Question: I have recently just changed to a 'ToggleButton' after doing research that they work like 'RadioButtons' which is exactly what I need.
I have Storyboard animations on my Buttons and when I click they appear as an arrow to show that is the page your on like this:

But as you can see when I select them both that other one stays checked.
This is the code I have at the moment (for one of the buttons, the other is the same):
'''
<ToggleButton x:Name="btnToDo" Content="Button" HorizontalAlignment="Left" VerticalAlignment="Top" Width="222" Click="Button_Click" Height="29" Margin="0,132,0,0">
<ToggleButton.Template>
<ControlTemplate TargetType="{x:Type ToggleButton}" >
<Grid>
<Image x:Name="Normal" Source="Images/Normal1.png" Width="281" HorizontalAlignment="Left"/>
<Image x:Name="Hover" Source="Images/Hover1.png" Opacity="0" Width="281" HorizontalAlignment="Left"/>
<Image x:Name="Pressed" Source="Images/ben.png" Stretch="Fill" Opacity="0"/>
</Grid>
<ControlTemplate.Triggers>
<Trigger Property="IsChecked" Value="True">
<Trigger.EnterActions>
<BeginStoryboard x:Name="ButtonCheckedStoryboardBegin"
Storyboard="{StaticResource MouseDownTimeLine}"/>
</Trigger.EnterActions>
<Trigger.ExitActions>
<BeginStoryboard x:Name="ButtonUncheckedStoryboardEnd"
Storyboard="{StaticResource MouseUpTimeLine}"/>
</Trigger.ExitActions>
</Trigger>
<Trigger Property="IsChecked" Value="False">
<Trigger.EnterActions>
<BeginStoryboard Storyboard="{StaticResource MouseUpTimeLine}"/>
</Trigger.EnterActions>
</Trigger>
</ControlTemplate.Triggers>
</ControlTemplate>
</ToggleButton.Template>
</ToggleButton>
'''
My 'MouseUpTimeLine', 'MouseDownTimeLine' and 'MouseExitTimeLine' is this:
'''
<Storyboard x:Key="MouseDownTimeLine" >
<DoubleAnimationUsingKeyFrames BeginTime="00:00:00" Storyboard.TargetName="Pressed" Storyboard.TargetProperty="Opacity" >
<SplineDoubleKeyFrame KeyTime="00:00:00.25" Value="1" />
</DoubleAnimationUsingKeyFrames>
</Storyboard>
<Storyboard x:Key="MouseUpTimeLine">
<DoubleAnimationUsingKeyFrames BeginTime="00:00:00" Storyboard.TargetName="Pressed" Storyboard.TargetProperty="Opacity" >
<SplineDoubleKeyFrame KeyTime="00:00:00.25" Value="1"/>
</DoubleAnimationUsingKeyFrames>
<Storyboard x:Key="MouseExitTimeLine">
<DoubleAnimationUsingKeyFrames BeginTime="00:00:00" Storyboard.TargetName="Normal" Storyboard.TargetProperty="Opacity" >
<SplineDoubleKeyFrame KeyTime="00:00:00.00" Value="1"/>
</DoubleAnimationUsingKeyFrames>
'''
'IsChecked''IsChecked'
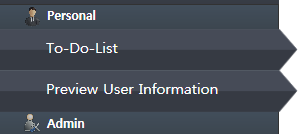
Answer: Eh no worries, everyone's bound to be new at something at some point. Anyhow like I said in the comment. The ToggleButton doesn't have the functionality you're looking for by default. Switching to a 'RadioButton' and just styling it to look like your button would make life easier moving forward to provide the behavior you're after.
You can find information and default templates in the <URL> and using Blend makes editing templates fairly easy, for your instance you could just plop a 'RadioButton' on the designer, right-click it, and choose "edit template -> edit a copy" to add a copy of the control template to your view to edit to your hearts content.
Hope this helps, and if you run into anything along the way come on back and we'll get you sorted. Cheers